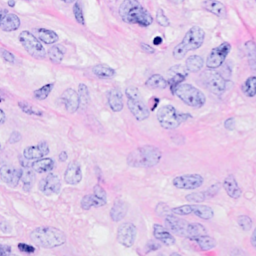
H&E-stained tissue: Breast